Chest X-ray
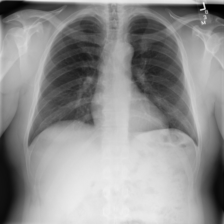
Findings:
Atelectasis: negative
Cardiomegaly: negative
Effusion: negative
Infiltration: negative
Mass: negative
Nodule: negative
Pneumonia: negative
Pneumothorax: negative
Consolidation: negative
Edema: negative
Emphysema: negative
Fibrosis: negative
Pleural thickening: negative
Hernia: negative